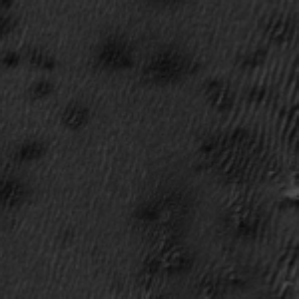
Label: frost